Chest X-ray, AP view. Patient: 64 years old, sex M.
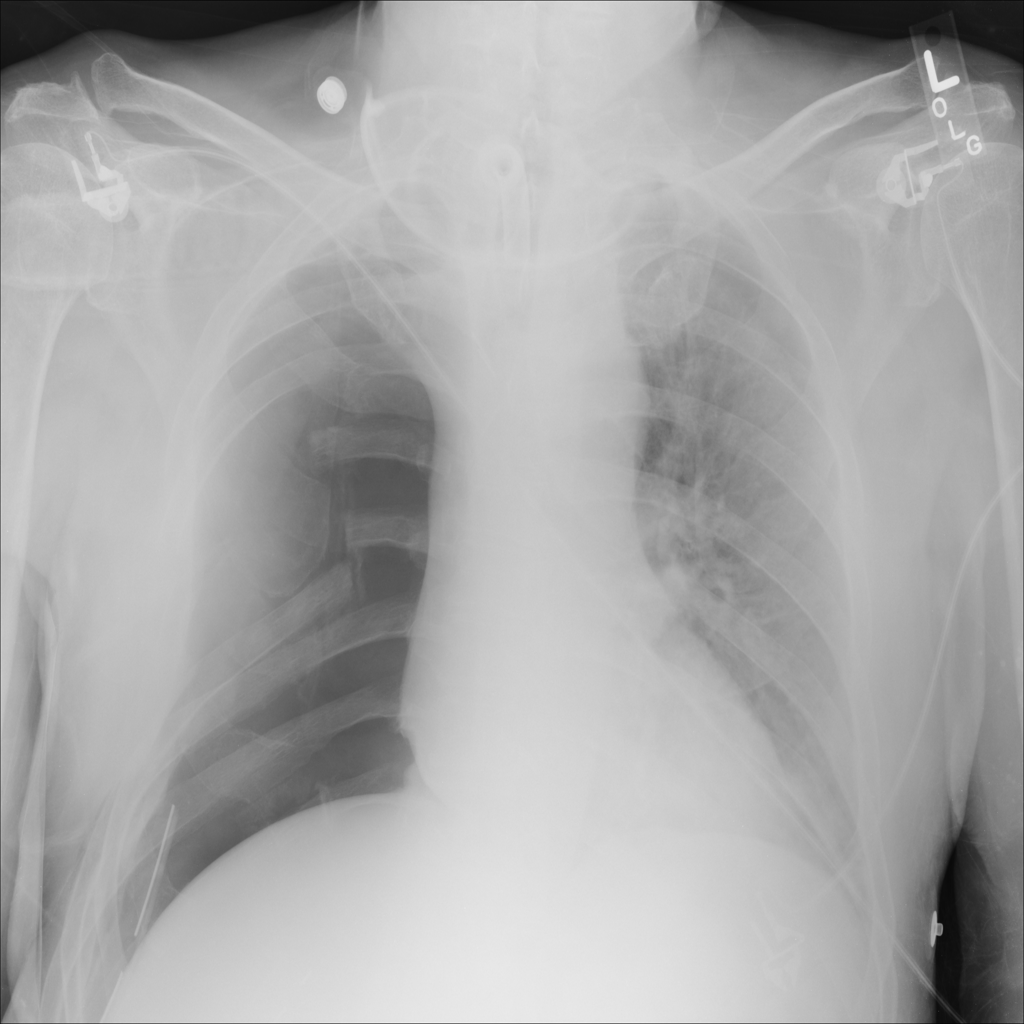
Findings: No Finding